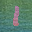
Label: 1